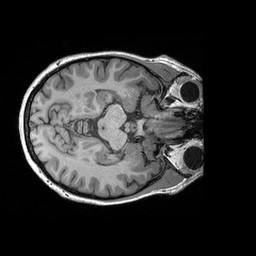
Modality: T1w
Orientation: axial
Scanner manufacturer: siemens
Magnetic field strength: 3 T
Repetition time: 2.3 s
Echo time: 0.00298 s